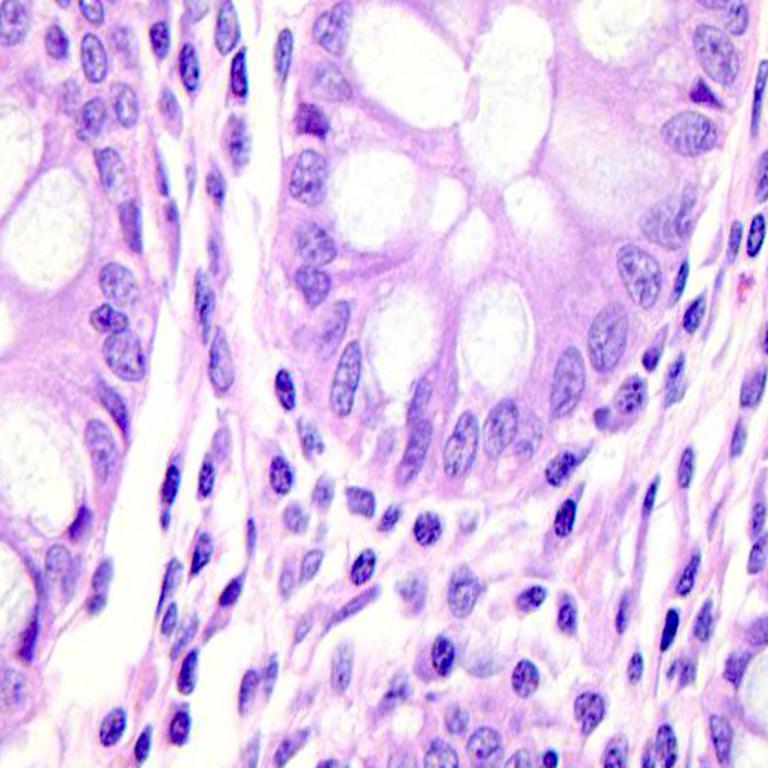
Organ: colon
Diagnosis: benign